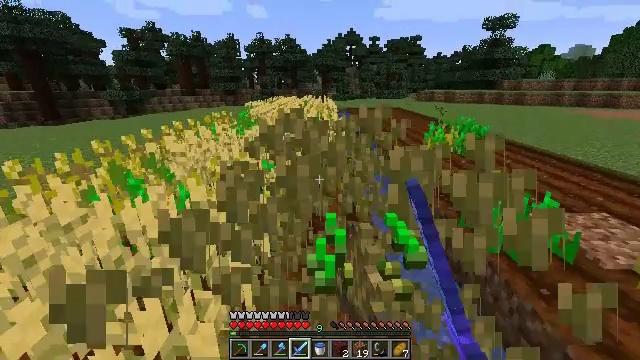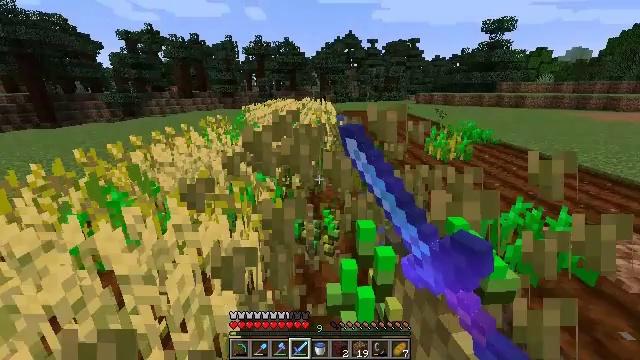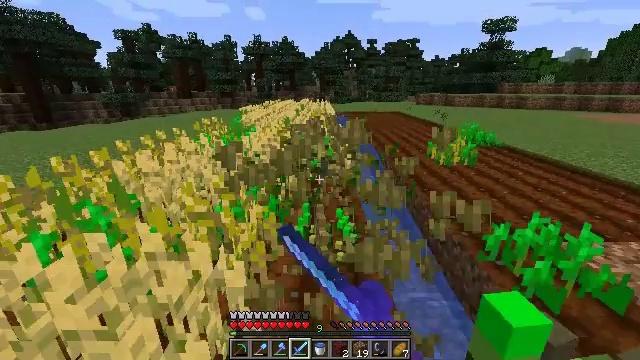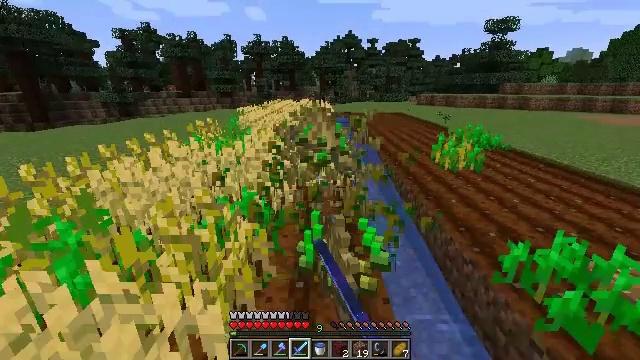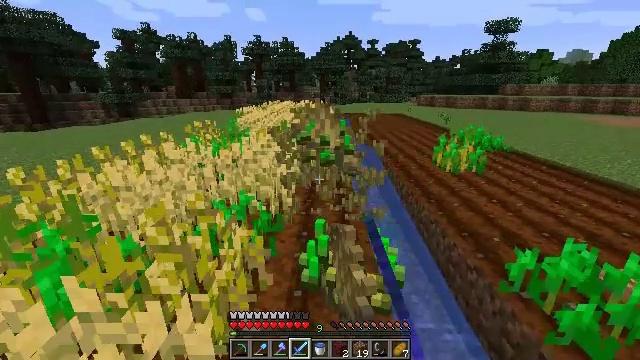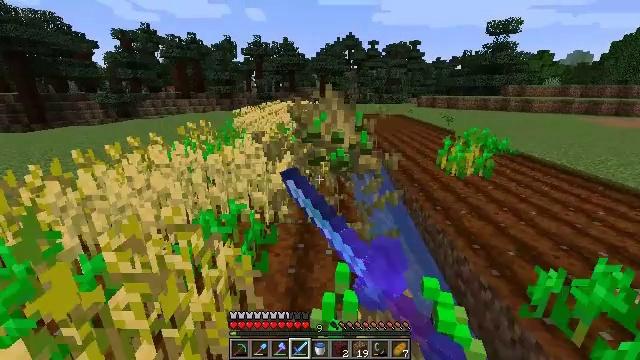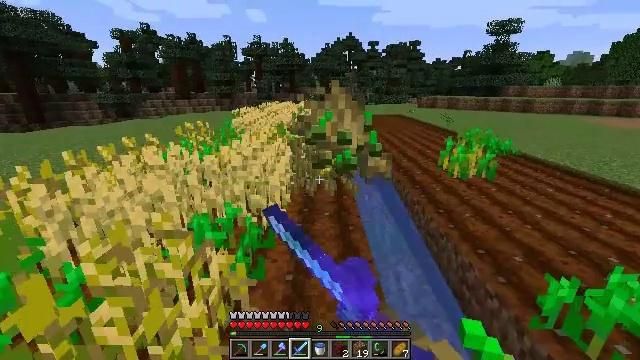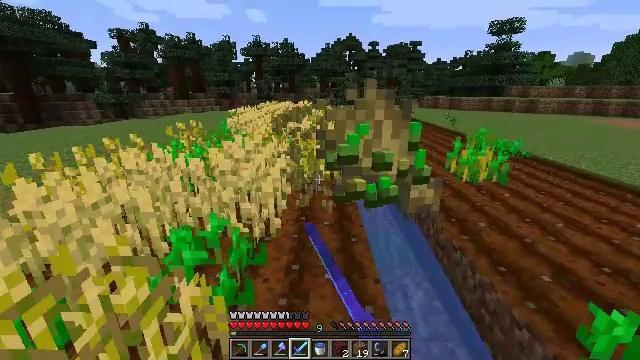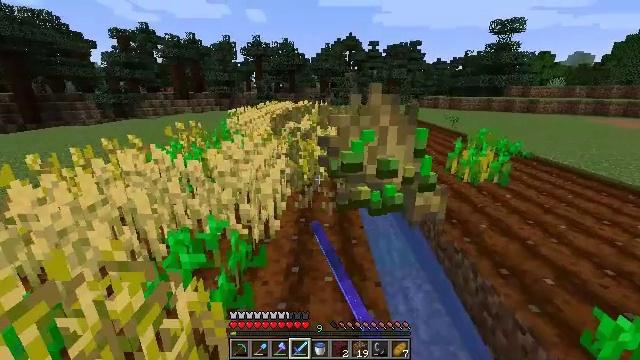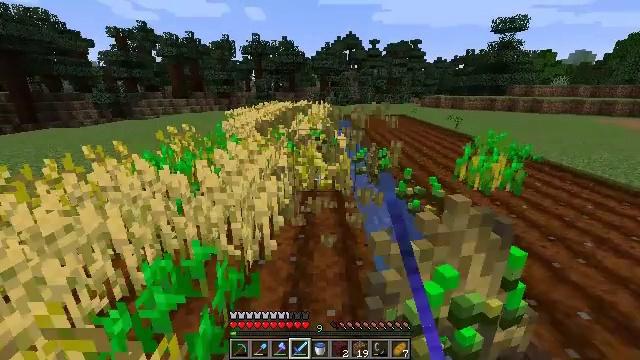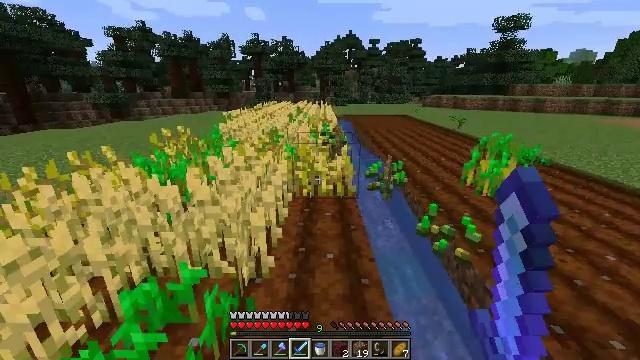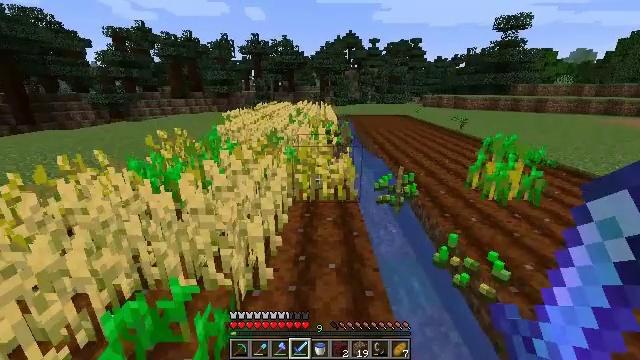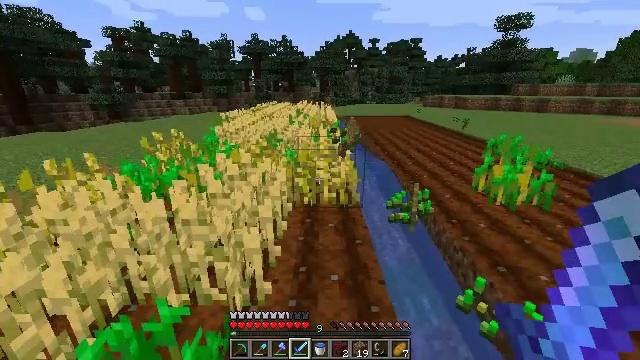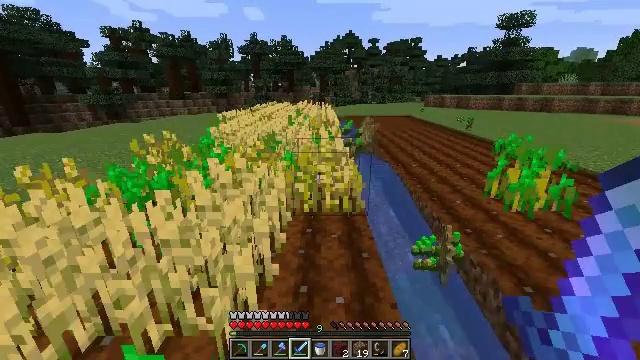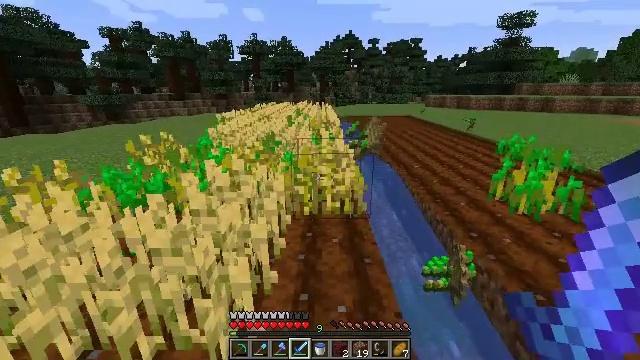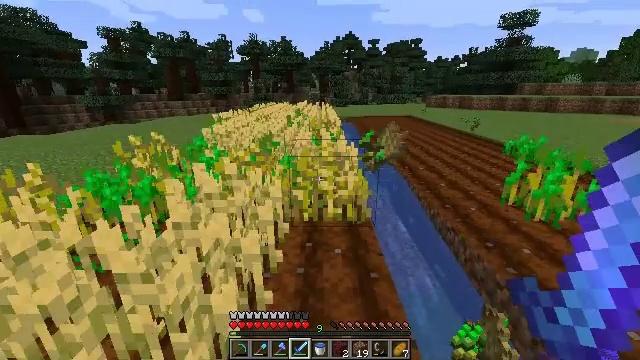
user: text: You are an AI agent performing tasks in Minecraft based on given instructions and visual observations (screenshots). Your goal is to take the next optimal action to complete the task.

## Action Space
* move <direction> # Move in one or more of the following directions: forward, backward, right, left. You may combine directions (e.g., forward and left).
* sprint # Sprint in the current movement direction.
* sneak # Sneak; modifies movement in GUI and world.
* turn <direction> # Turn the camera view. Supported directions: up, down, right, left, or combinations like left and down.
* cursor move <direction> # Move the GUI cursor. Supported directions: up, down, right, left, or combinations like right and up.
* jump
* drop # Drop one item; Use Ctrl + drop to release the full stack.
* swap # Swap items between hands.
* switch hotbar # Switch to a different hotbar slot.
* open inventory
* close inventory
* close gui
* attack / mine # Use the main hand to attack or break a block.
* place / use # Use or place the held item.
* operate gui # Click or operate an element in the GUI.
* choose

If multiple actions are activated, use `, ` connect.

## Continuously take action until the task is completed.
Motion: motion action
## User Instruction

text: Destroy the wheat to collect it.
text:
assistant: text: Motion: move forward, attack / mine
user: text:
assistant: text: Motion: move forward, attack / mine
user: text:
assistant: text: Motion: move forward, attack / mine
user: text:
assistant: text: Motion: move forward, attack / mine
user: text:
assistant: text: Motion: move forward, attack / mine
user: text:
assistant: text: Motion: move forward
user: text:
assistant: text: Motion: move forward
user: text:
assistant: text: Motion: move forward
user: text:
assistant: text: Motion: move forward
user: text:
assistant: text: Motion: move forward
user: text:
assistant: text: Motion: move forward
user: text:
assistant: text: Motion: move forward
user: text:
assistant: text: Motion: move forward
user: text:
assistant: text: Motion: move forward
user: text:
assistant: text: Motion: move forward
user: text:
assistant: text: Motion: move forward, attack / mine
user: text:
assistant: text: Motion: move forward, attack / mine
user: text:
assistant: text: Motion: move forward, attack / mine
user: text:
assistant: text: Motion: move forward, attack / mine
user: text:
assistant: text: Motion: move forward, attack / mine
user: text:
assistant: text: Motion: move forward, attack / mine
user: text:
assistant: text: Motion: move forward
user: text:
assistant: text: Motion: move forward
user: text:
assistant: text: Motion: move forward
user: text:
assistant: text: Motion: move forward
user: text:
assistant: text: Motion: move forward
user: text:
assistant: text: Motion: move forward
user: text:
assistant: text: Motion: move forward
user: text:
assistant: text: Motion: move forward
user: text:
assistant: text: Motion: move forward